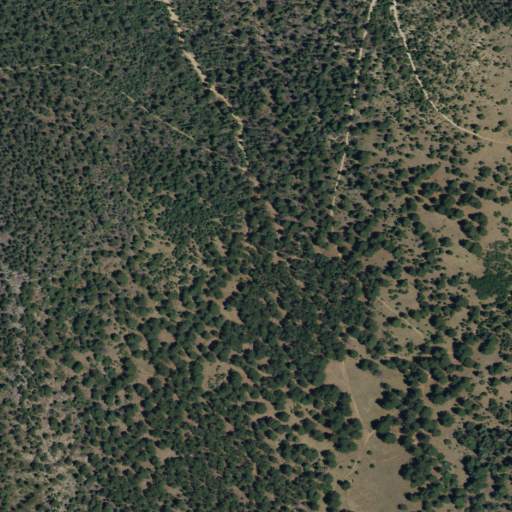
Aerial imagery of mountain in New Mexico named Shaefers Peak containing evergreen forest, deciduous forest, and shrub